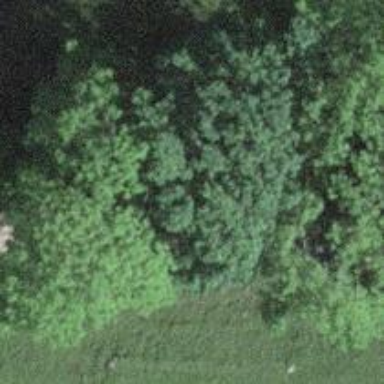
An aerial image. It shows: Agricultural area with broadleaved deciduous trees.